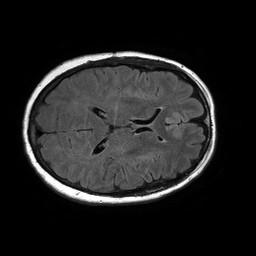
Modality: FLAIR
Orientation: axial
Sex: female
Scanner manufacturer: philips
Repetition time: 11 s
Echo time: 0.125 s